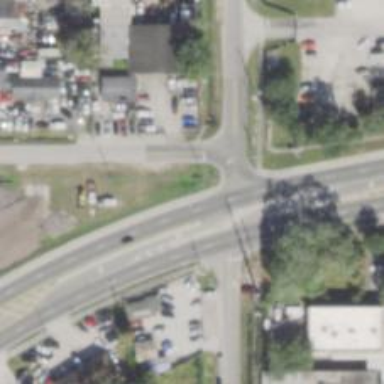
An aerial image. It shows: Asphalt road with secondary link designation.